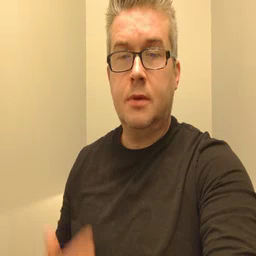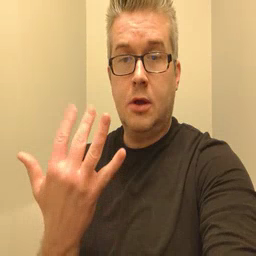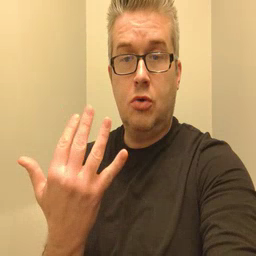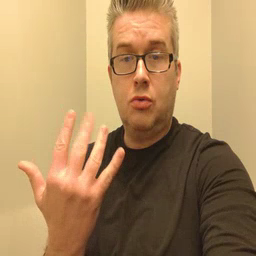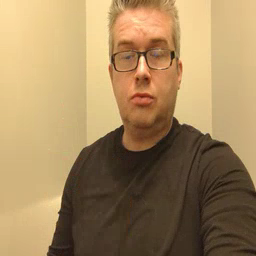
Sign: finger